Field crop: maize
Growth stage: 2
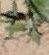
Species: atriplex